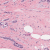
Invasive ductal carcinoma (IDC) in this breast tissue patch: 1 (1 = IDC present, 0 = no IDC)